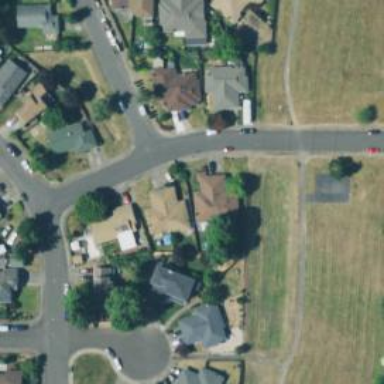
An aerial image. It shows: Residential road with sidewalk on the left side.